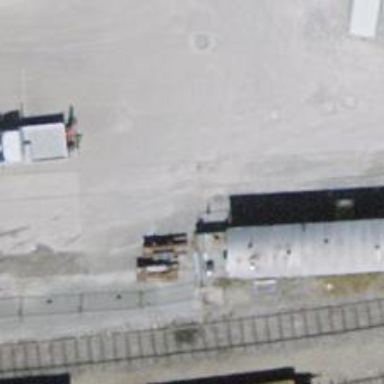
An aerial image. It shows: Railway yard.